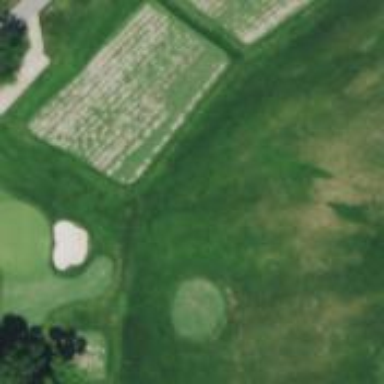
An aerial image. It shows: Golf tee on grassy land. It is used for the sport of golf.